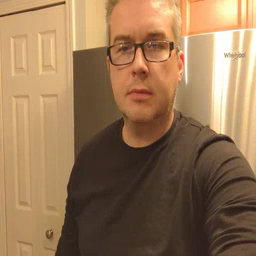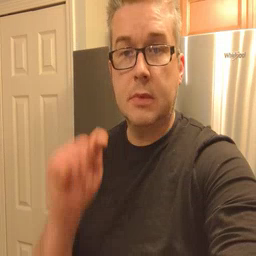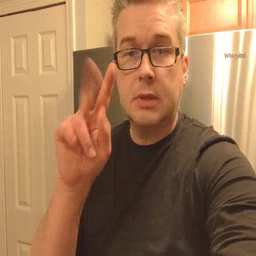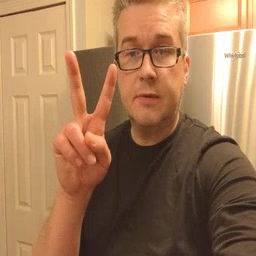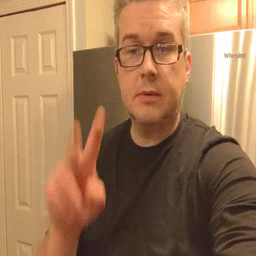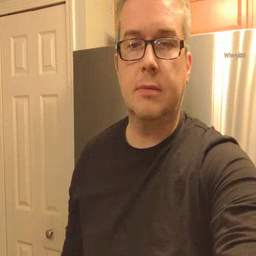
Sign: TV